Question: I'm having a problem with the vertical alignment; it aligns to the top when I want it to be at the bottom:

My code is:
'''
<div id="hor_menu">
<img src="header.jpg" border="0" style="float:left" width="200px" height="80px"/>
<ul>
<li><a href="http://www.alistapart.com/d/slidingdoors/v1/v1.html#">Home</a></li>
<li class="current"><a href="http://www.alistapart.com/d/slidingdoors/v1/v1.html#">News</a></li>
<li><a href="http://www.alistapart.com/d/slidingdoors/v1/v1.html#">Products</a></li>
<li><a href="http://www.alistapart.com/d/slidingdoors/v1/v1.html#">About</a></li>
<li><a href="http://www.alistapart.com/d/slidingdoors/v1/v1.html#">Contact</a></li>
</ul>
</div>
'''
My code is:
'''
body {
margin:0;
padding:0;
}
#hor_menu *{
margin:0;padding:0
}
#hor_menu {
float:left;
width:100%;
background: #000 url('bg.jpg') repeat-x bottom;
font-family:Arial;
font-size:15px;
}
#hor_menu ul {
list-style:none;
}
#hor_menu li {
float:left;
}
#hor_menu a {
display:block;
padding:5px 13px;
text-decoration:none;
color:#fff;
}
#hor_menu a:hover {
background: #000 url('bg_hover.jpg') repeat-x bottom;
}
#hor_menu .current a{
border-top-left-radius: 5px;
-moz-border-radius-topleft: 5px;
-khtml-border-top-left-radius: 5px;
-webkit-border-top-left-radius: 5px;
border-top-right-radius: 5px;
-moz-border-radius-topright: 5px;
-khtml-border-top-right-radius: 5px;
-webkit-border-top-right-radius: 5px;
background: #fff url('bg_current.jpg') repeat-x top;
color:#000;
}
'''
NOTE: the code above DOES NOT have any attempt to align to the bottom.
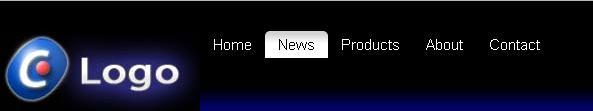
Answer: One way to fix this is to use 'display:inline-block; vertical-align:bottom'.
'''
#hor_menu ul, #hor_menu img {
vertical-align: bottom;
display: inline-block;
/* if you need ie6/7 support */
*display: inline;
zoom: 1
}
'''
<URL>